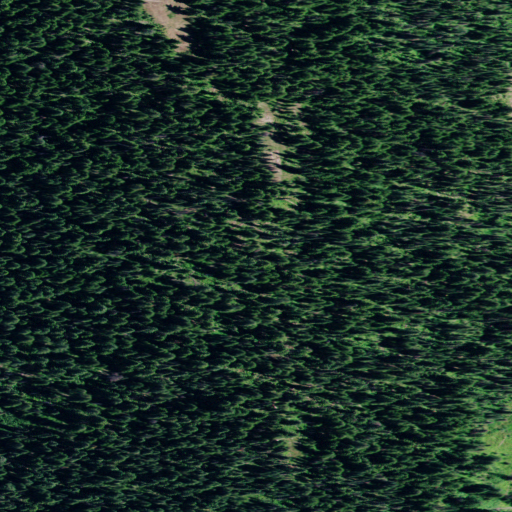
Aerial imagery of ridge(s) in Idaho named Lightning Ridge containing evergreen forest and shrub